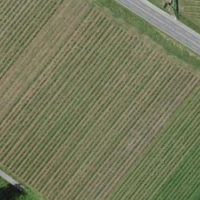
EUNIS habitat code: 40
Species observed at this site:
Juglans regia